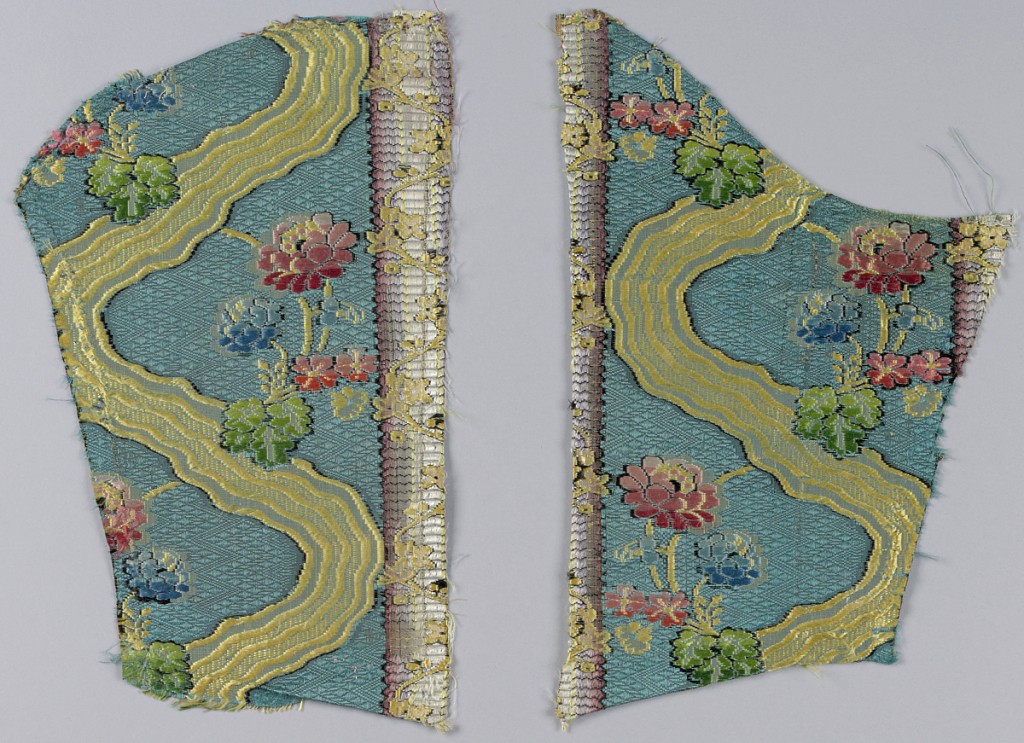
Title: Fragments
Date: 18th century
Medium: silk Technique: plain weave patterned buy supplementary warp floats and supplementary weft floats
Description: serpentine bands with blossoms on peacock green ground.